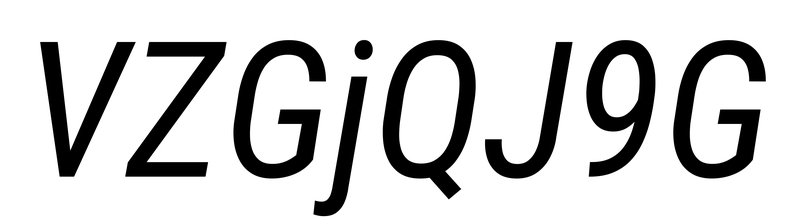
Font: Roboto-Italic_Condensed_Italic